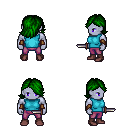
a pixel art fantasy rpg character, male body template, dark elf, purple skin, teal sleeveless shirt, magenta pants, green swoop hairstyle, cloth bracers, maroon shoes, dagger, four views (front, back, left, right), 2x2 character sprite sheet, small pixel art, hard edges, no anti-aliasing